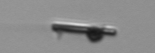
Label: fiber_TAG_external_detritus